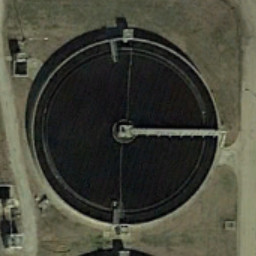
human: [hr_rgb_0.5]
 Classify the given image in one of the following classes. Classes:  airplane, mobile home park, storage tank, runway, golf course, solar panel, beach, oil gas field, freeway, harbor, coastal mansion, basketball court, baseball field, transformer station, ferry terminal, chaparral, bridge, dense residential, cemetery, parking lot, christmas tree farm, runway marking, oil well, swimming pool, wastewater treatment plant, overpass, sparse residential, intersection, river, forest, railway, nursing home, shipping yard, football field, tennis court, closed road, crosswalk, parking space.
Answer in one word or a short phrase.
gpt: wastewater treatment plant